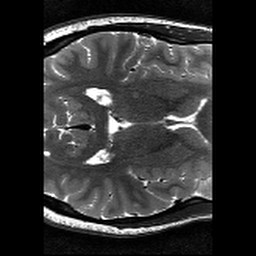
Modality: T2w
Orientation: axial
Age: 19
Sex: female
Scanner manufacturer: siemens
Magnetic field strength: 3 T
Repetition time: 11.39 s
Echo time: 0.09 s